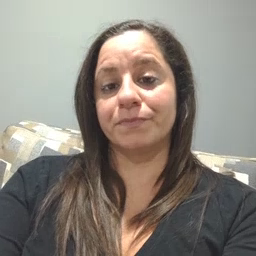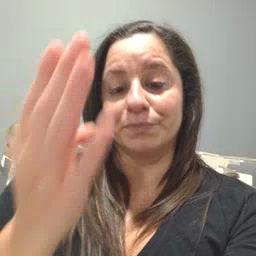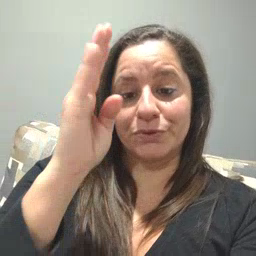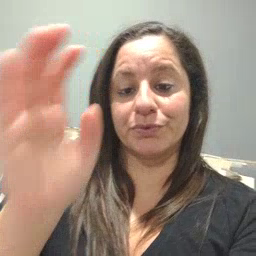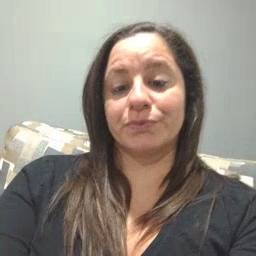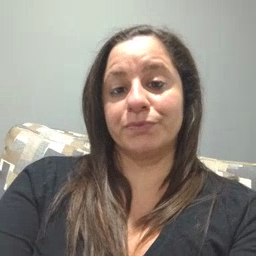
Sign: blue